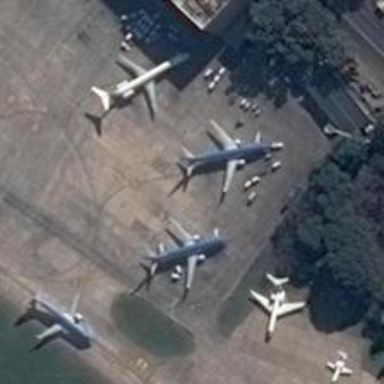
A wide variety planes are scattered on the airport in different directions .